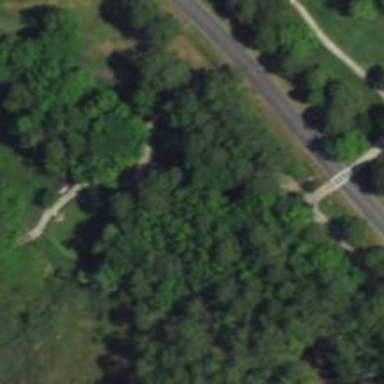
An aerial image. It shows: Path for both road and golf.